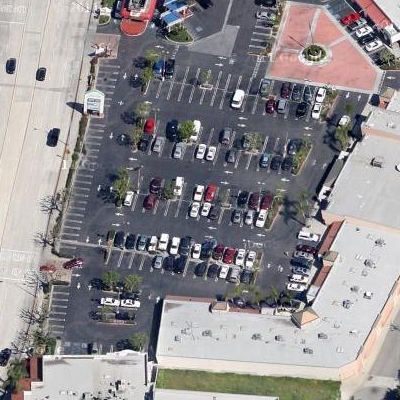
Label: Parking